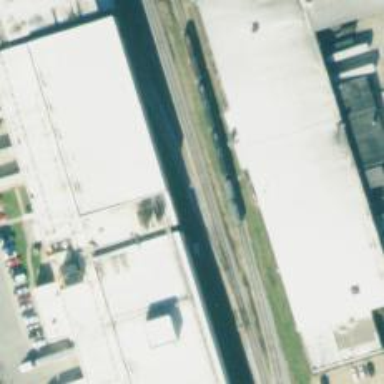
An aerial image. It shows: Railway spur service.